Question: i'm training a CNN U-net model for semantic segmentation of images, however the training loss seems to decrease in a much faster rate than the validation loss, is this normal?
I'm using a loss of 0.002
The training and validation loss can be seen in the image bellow:

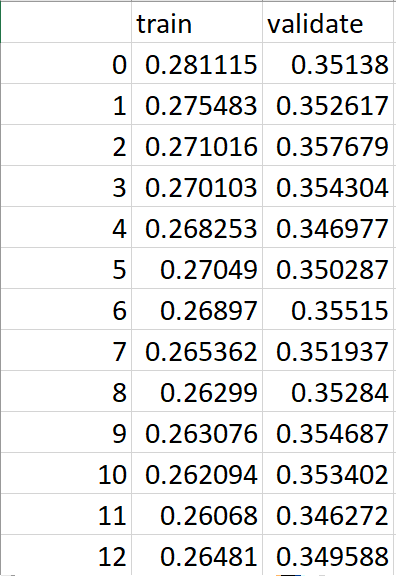
Answer: Yes, this is perfectly normal.
As the NN learns, it infers from the training samples, that it knows better at each iteration. The validation set is never used during training, this is why it is so important.
Basically:
- - -
We usually use to avoid the last: basically, if your validation loss doesn't improve in X iterations, stop training (X being a value such as 5 or 10).